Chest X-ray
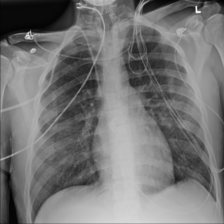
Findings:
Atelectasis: negative
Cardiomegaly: negative
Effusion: negative
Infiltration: negative
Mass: negative
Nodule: negative
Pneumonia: negative
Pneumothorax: negative
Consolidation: negative
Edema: negative
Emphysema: negative
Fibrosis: negative
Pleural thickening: negative
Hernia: negative